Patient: sex M, age 60
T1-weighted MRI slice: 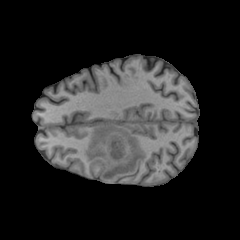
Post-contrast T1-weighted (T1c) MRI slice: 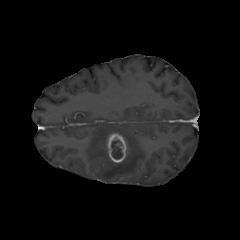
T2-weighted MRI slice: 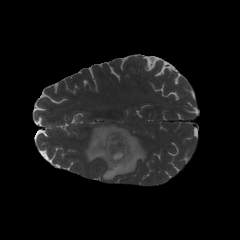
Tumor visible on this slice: yes
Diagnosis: Glioblastoma, IDH-wildtype
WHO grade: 4